Aerial crown-view tile of a tropical tree (Barro Colorado Island, Panama), acquired 20250915:
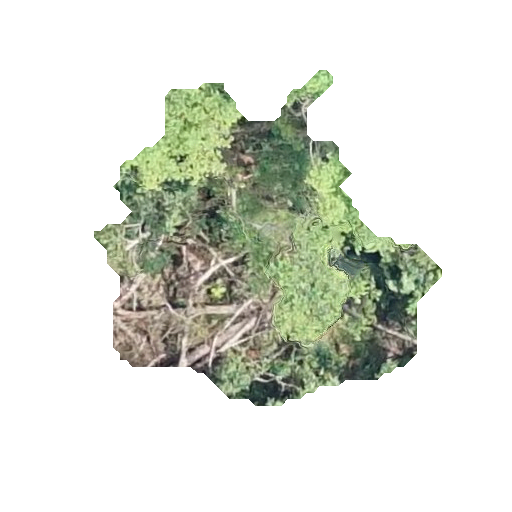
Species: Terminalia amazonia
GBIF accepted scientific name: Terminalia amazonica
Crown area: 103.145 m²